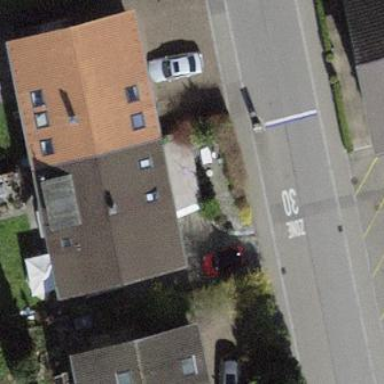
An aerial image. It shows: Apartment building with tile roof.